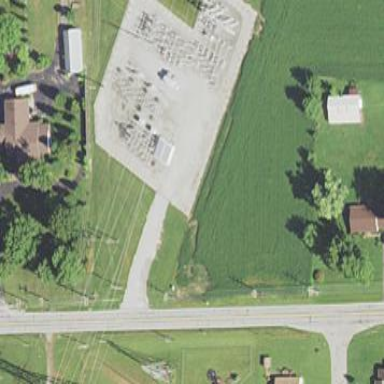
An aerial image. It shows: Substation surrounded by fence.